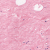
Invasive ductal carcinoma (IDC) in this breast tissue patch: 0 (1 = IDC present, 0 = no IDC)